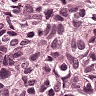
Metastatic tissue present: yes